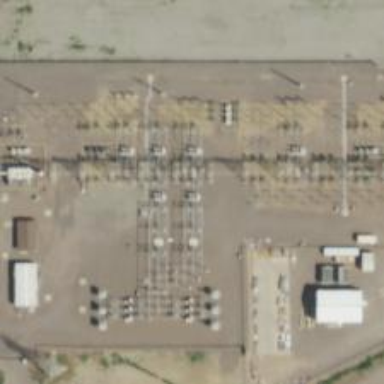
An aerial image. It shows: Switch used for power control.